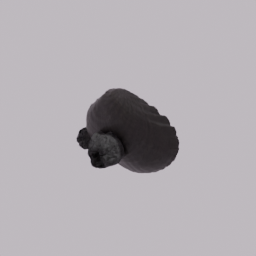
Label: animals